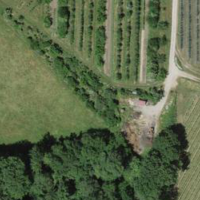
EUNIS habitat code: 24
Species observed at this site:
Acer campestre
Viburnum tinus
Euonymus europaeus
Galeopsis tetrahit